Question: I am retrieving data from a closed Excel Binary file using ADO.
I have 2 Sheets in that file and what I want is to retrieve all data from where ID exist in .
And I was able to do just that by:
'''
sqlstr = "SELECT e.NOTES, u.SPO, e.ID, e.REF, e.PID "
sqlstr = sqlstr & ", e.DESCRIPTION, e.CreateDate "
sqlstr = sqlstr & "FROM [Sheet2$] u "
sqlstr = sqlstr & "INNER JOIN [Sheet1$] e "
sqlstr = sqlstr & "ON e.ID = u.ID;"
'''
The problem arise when a specific ID was reflected 2 or more x in Sheet1 but with different dates.
I need to retrieve ID with the highest Data only and so I try below:
'''
sqlstr = "SELECT e.NOTES, u.SPO, e.ID, e.REF, e.PID "
sqlstr = sqlstr & ", e.DESCRIPTION, e.CreateDate "
sqlstr = sqlstr & "FROM [Sheet2$] u "
sqlstr = sqlstr & "INNER JOIN (SELECT ID, REF, PID, DESCRIPTION, NOTES, MAX(CreateDate) "
sqlstr = sqlstr & "FROM [Sheet1$] GROUP BY ID, REF, PID, DESCRIPTION, NOTES) e "
sqlstr = sqlstr & "ON e.ID = u.ID;"
'''
Unfortunately, this doesn't work and gives me this error:

I tried isolating my like this:
'''
sqlstr = "SELECT ID, REF, PID, DESCRIPTION, NOTES, MAX(CreateDate) "
sqlstr = sqlstr & "FROM [Sheet1$] GROUP BY ID, REF, PID, DESCRIPTION, NOTES;"
'''
It works fine. It returns all ID with the maximum date only.
1. Why doesn't it work when I try to use it as Sub Query.
2. Does ADO support Sub Query when pulling data from Excel files or databases?
3. Is there a way to get the result I wanted using just a query?
Any help is appreciated.
The works if I run it using SQL. I was trying to make it work using ADO. This is the first time I'm doing a in an SQL String for use in opening a . So I thought maybe I'm doing something wrong or doing something out of the scope.
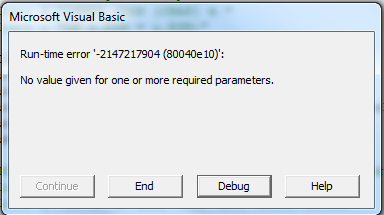
Answer: You might be overdoing things.
Try this:
(untested code)
'''
SELECT e.NOTES, u.SPO, e.ID, e.REF, e.PID, e.DESCRIPTION, MAX(e.CreateDate) as CreateDate
FROM [Sheet1$] e
INNER JOIN [Sheet2$] u ON e.ID = u.ID
GROUP BY e.ID, e.REF, e.PID, e.DESCRIPTION, e.NOTES, u.SPO
'''